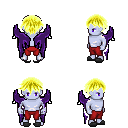
a pixel art fantasy rpg character, male body template, dark elf, purple skin, purple wings, red pants, gold short bangs hairstyle, gray slippers, four views (front, back, left, right), 2x2 character sprite sheet, small pixel art, hard edges, no anti-aliasing